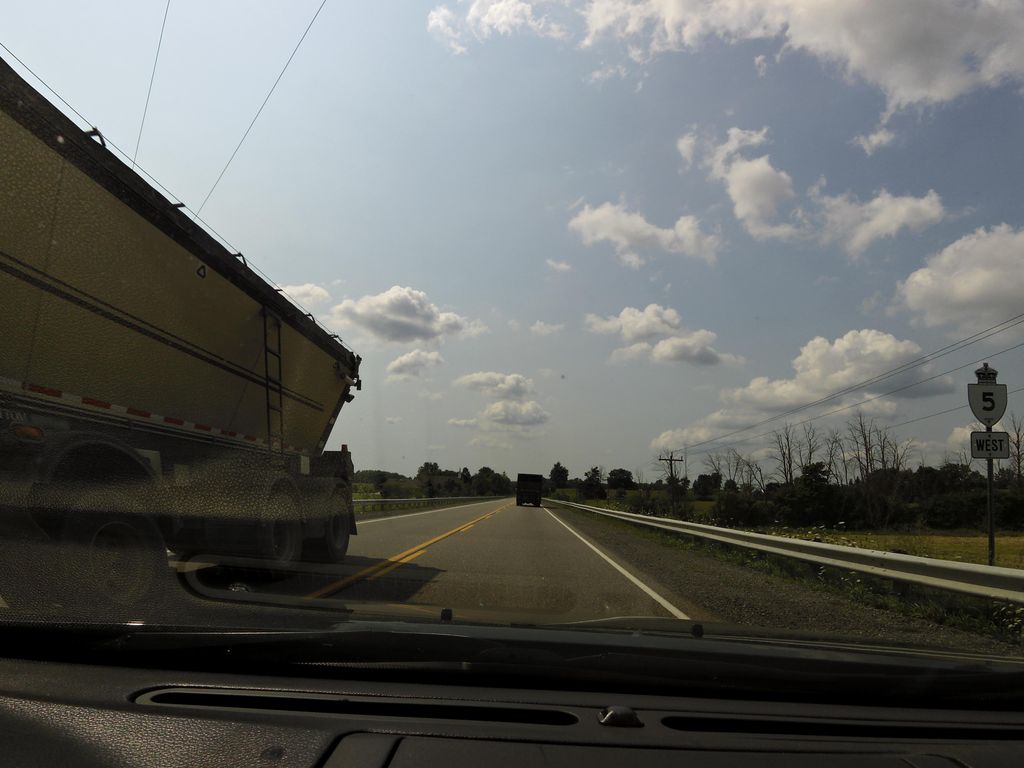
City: hamilton